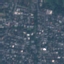
Land use / land cover: Residential